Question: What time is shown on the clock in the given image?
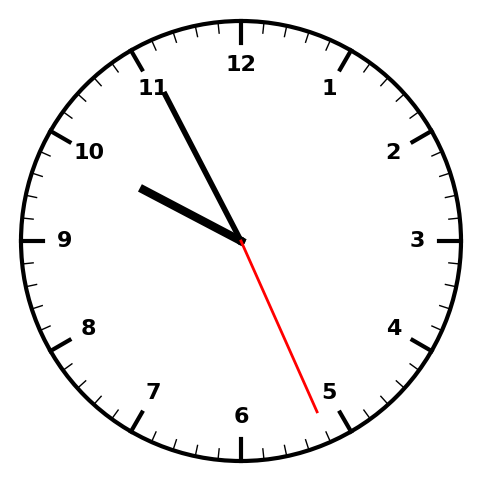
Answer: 09:55:26